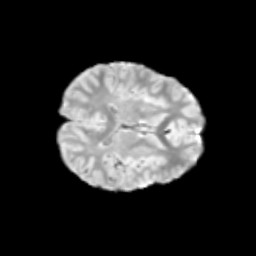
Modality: T2w
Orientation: axial
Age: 9
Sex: male
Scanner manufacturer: siemens
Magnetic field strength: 3 T
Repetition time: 3.8 s
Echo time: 0.07 s